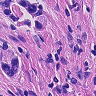
Metastatic tissue present: yes